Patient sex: F
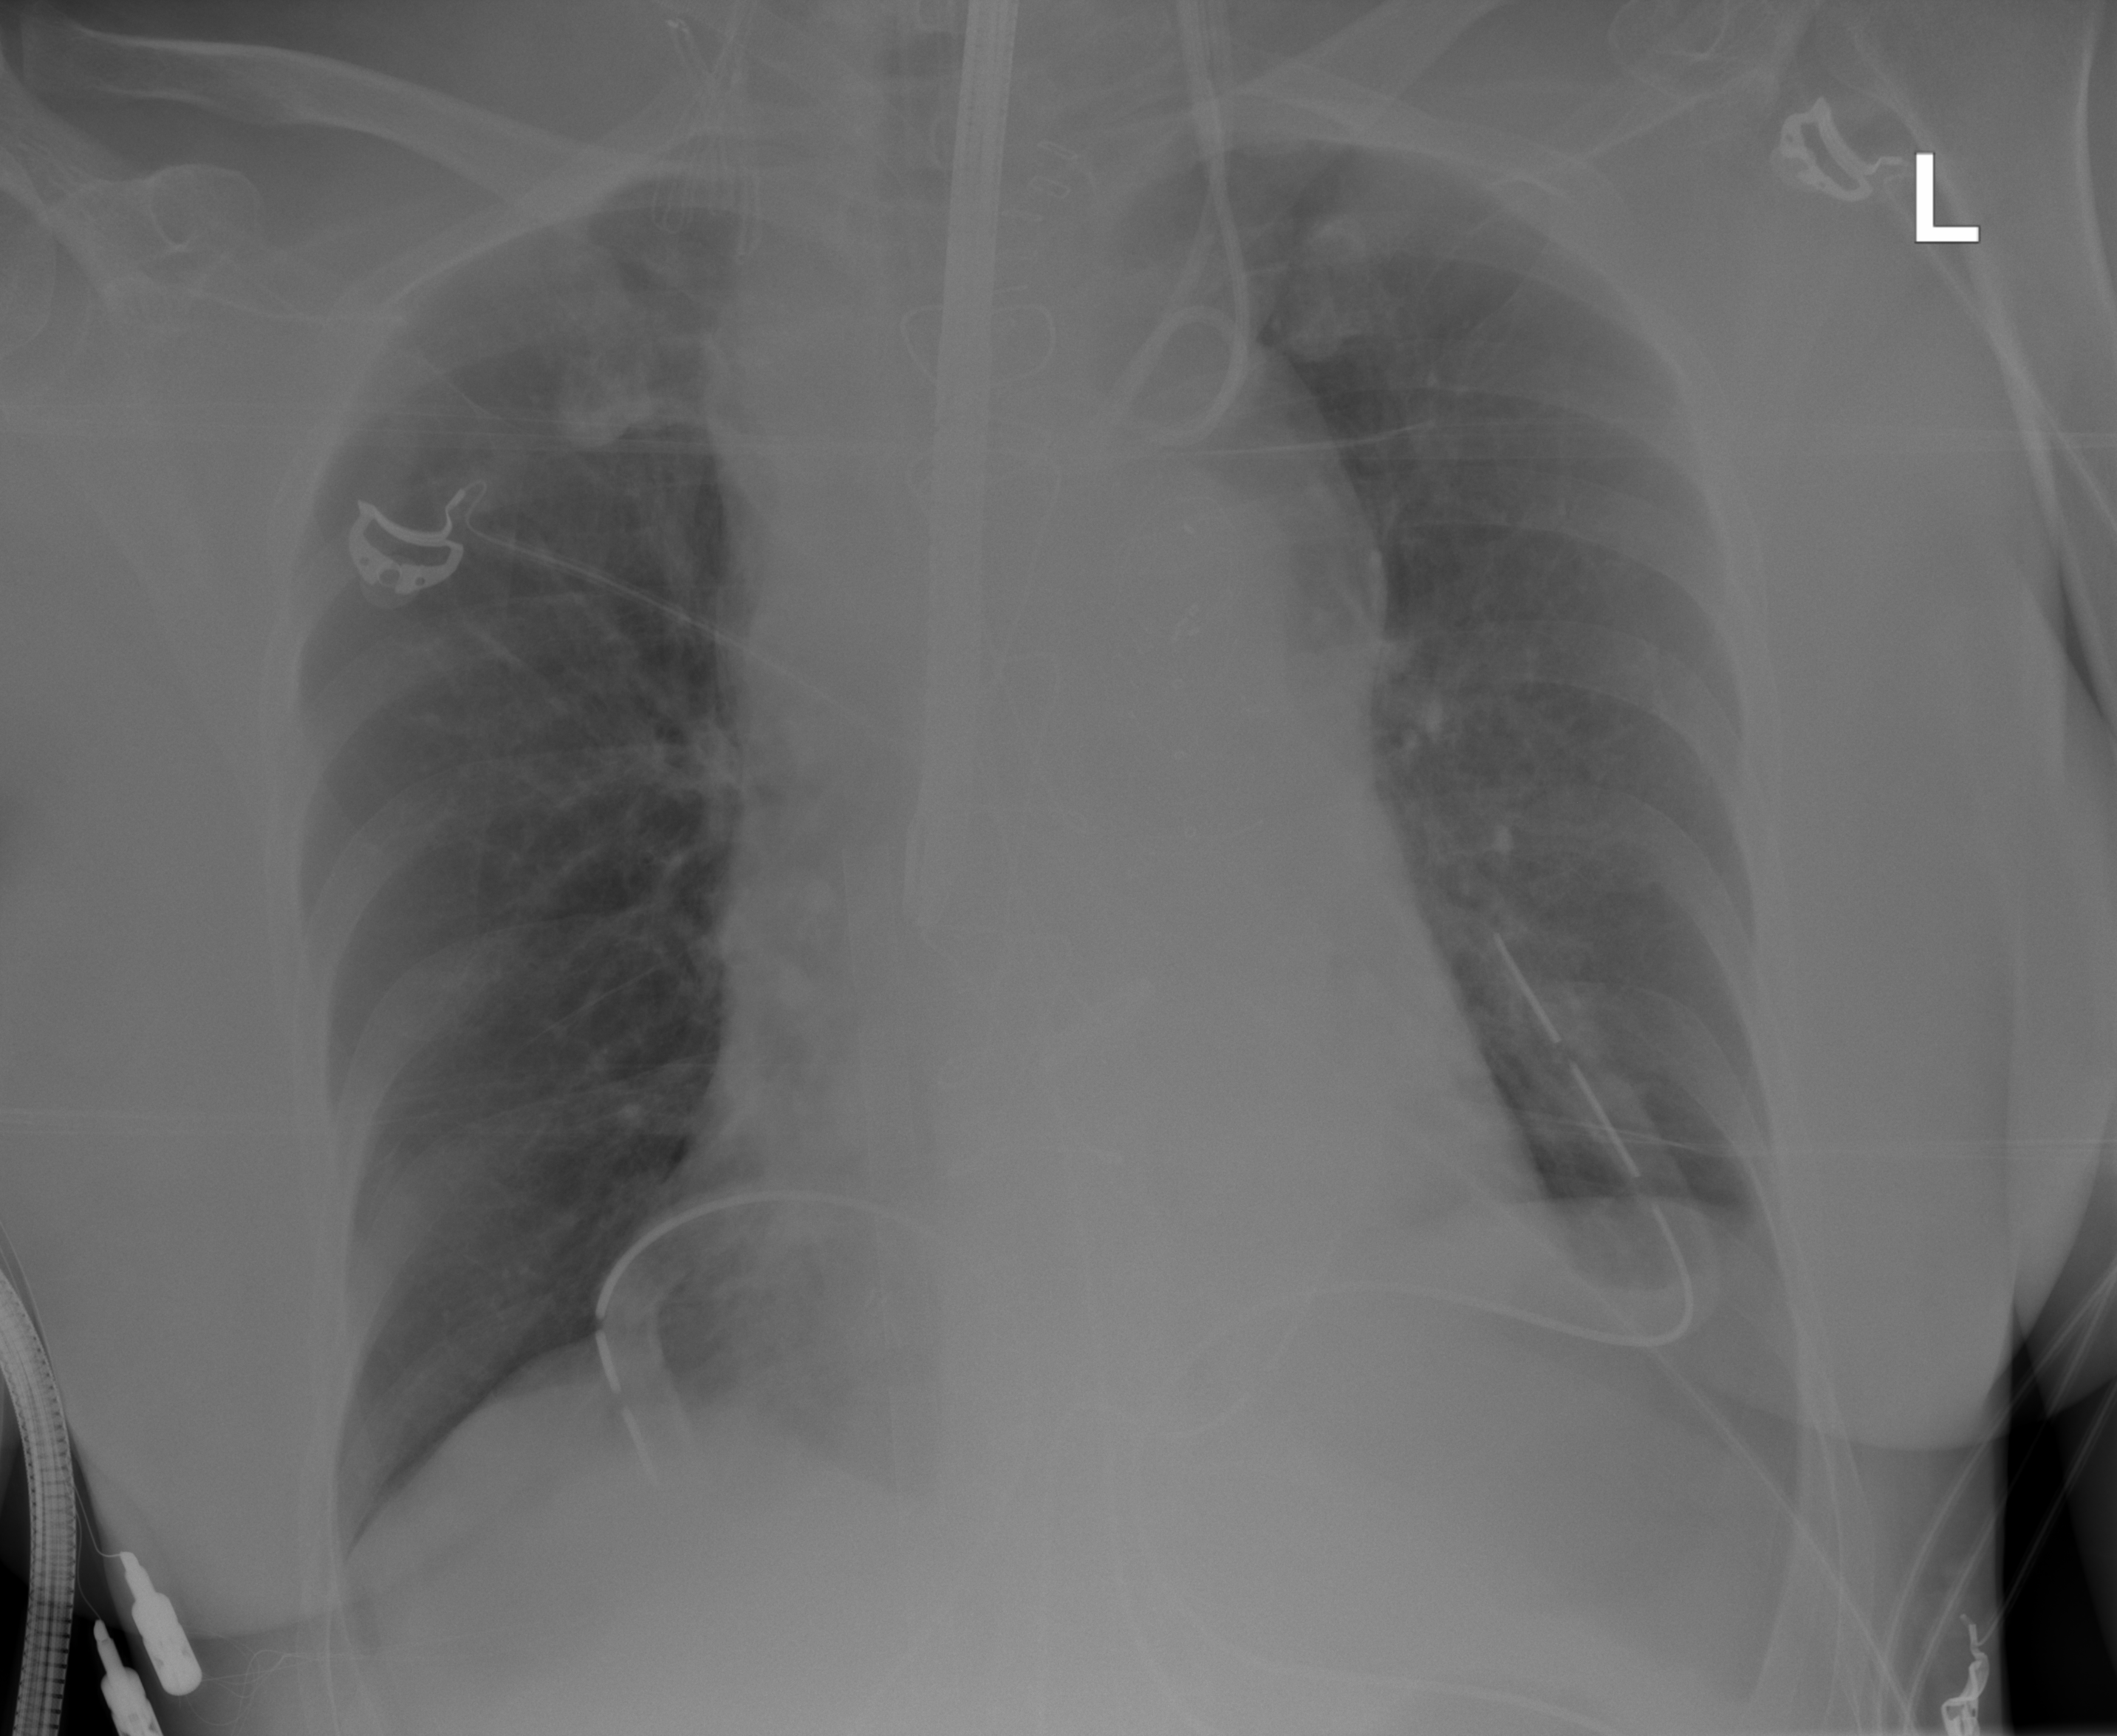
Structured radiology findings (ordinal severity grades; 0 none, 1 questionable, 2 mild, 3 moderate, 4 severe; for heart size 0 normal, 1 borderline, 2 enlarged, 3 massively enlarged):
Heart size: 1
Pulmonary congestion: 0
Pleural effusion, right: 0
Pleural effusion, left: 2
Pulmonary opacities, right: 0
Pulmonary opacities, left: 0
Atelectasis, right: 0
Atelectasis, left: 2